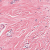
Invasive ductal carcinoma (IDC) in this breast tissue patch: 0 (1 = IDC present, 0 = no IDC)